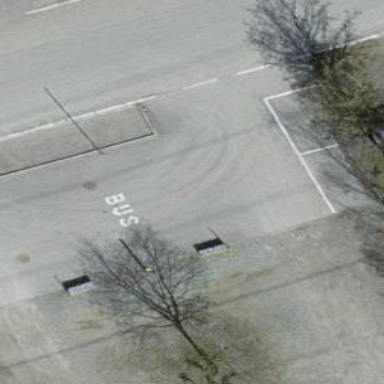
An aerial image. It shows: Public transport stop position.